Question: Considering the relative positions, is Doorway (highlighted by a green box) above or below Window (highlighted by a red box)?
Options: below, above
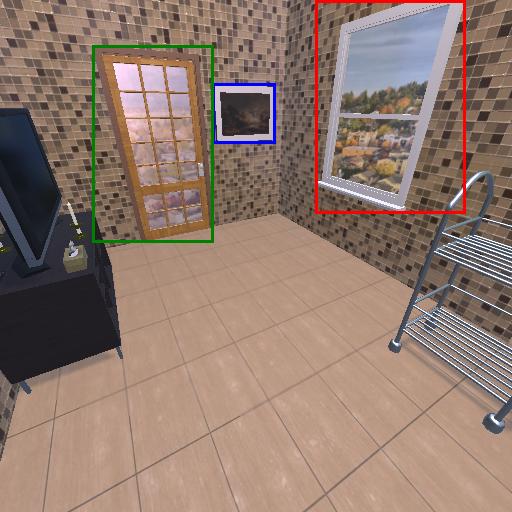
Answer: below